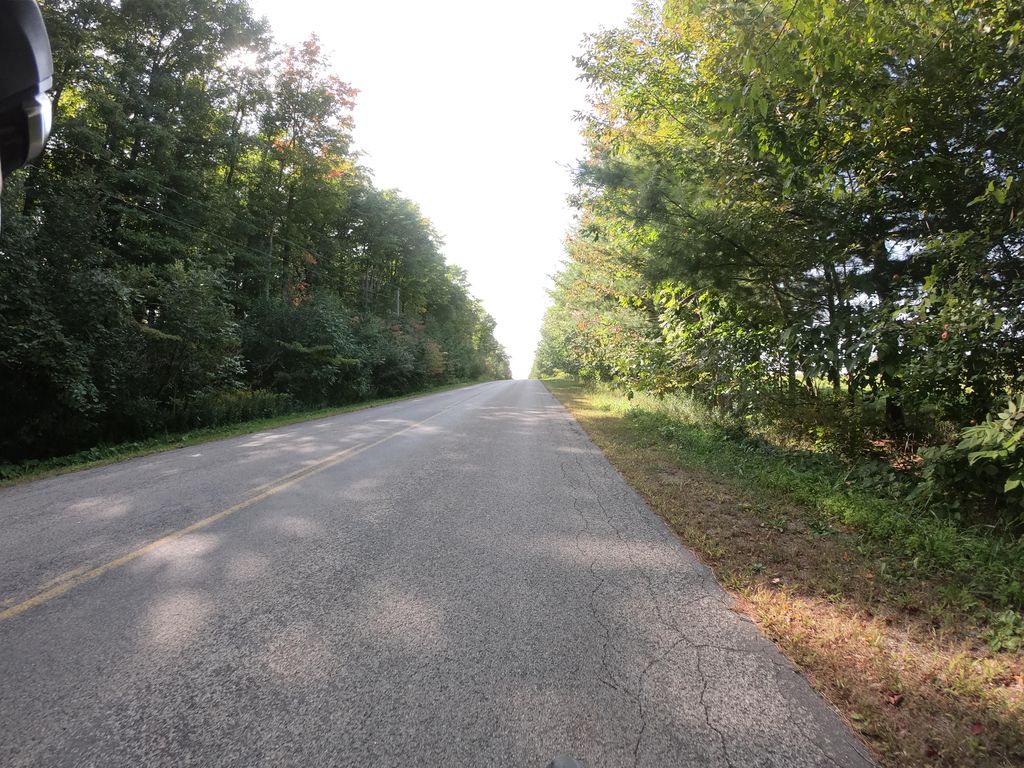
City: kitchener-waterloo